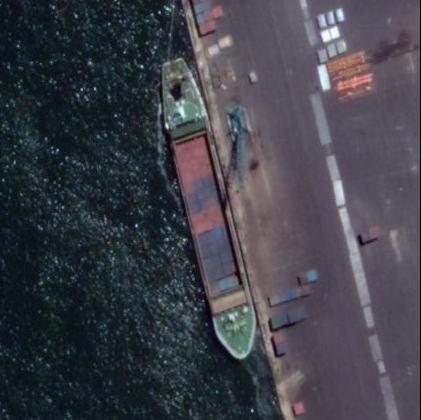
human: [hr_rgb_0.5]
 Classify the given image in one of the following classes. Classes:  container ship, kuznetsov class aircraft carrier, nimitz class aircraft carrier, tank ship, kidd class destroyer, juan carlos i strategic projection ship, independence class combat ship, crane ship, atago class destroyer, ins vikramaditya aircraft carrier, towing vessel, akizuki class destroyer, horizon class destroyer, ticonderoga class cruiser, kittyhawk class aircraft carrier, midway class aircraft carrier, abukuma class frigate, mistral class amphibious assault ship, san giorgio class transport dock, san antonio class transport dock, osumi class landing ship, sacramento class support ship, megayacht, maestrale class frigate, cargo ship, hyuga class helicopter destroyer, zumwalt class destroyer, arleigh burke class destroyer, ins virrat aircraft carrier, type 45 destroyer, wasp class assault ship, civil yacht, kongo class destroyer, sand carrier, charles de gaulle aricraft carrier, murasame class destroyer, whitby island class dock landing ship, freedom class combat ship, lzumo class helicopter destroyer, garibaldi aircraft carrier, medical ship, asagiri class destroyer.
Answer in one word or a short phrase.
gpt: Container ship